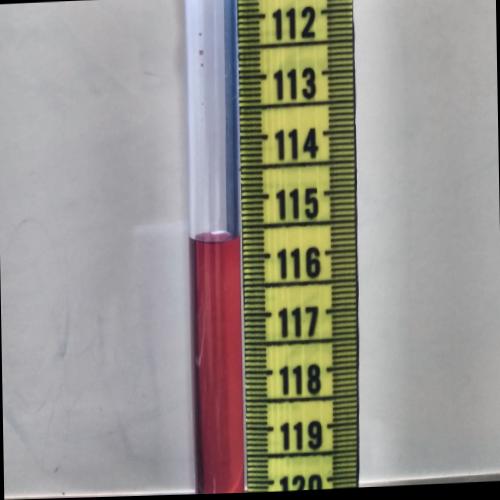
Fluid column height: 115.7 cm